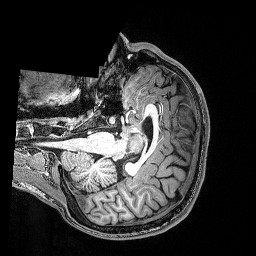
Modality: T1w
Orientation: axial